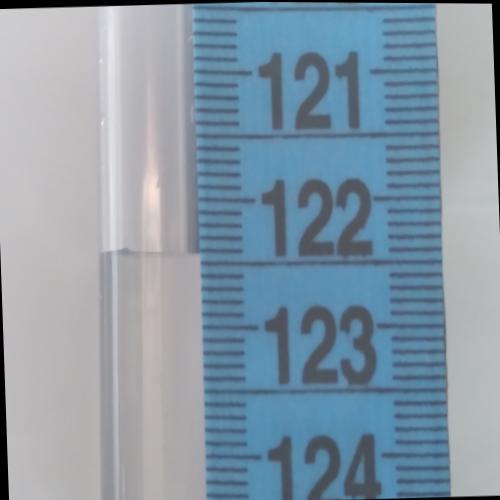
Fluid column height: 122.4 cm